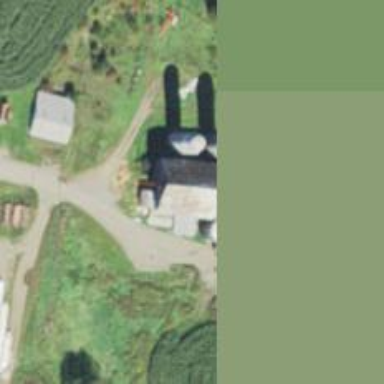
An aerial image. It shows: Silo.